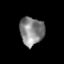
Tissue: lung
Cell type: Epithelial cells
Senescence score: 0.1748
Nuclear area (px): 665
Mean DAPI intensity: 132.798